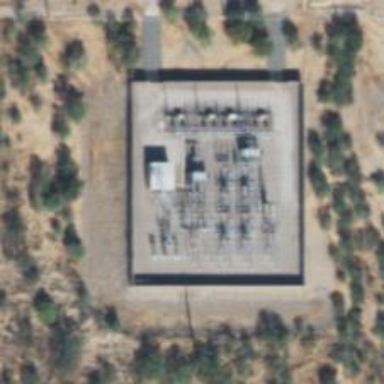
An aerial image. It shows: Switch used for power control.